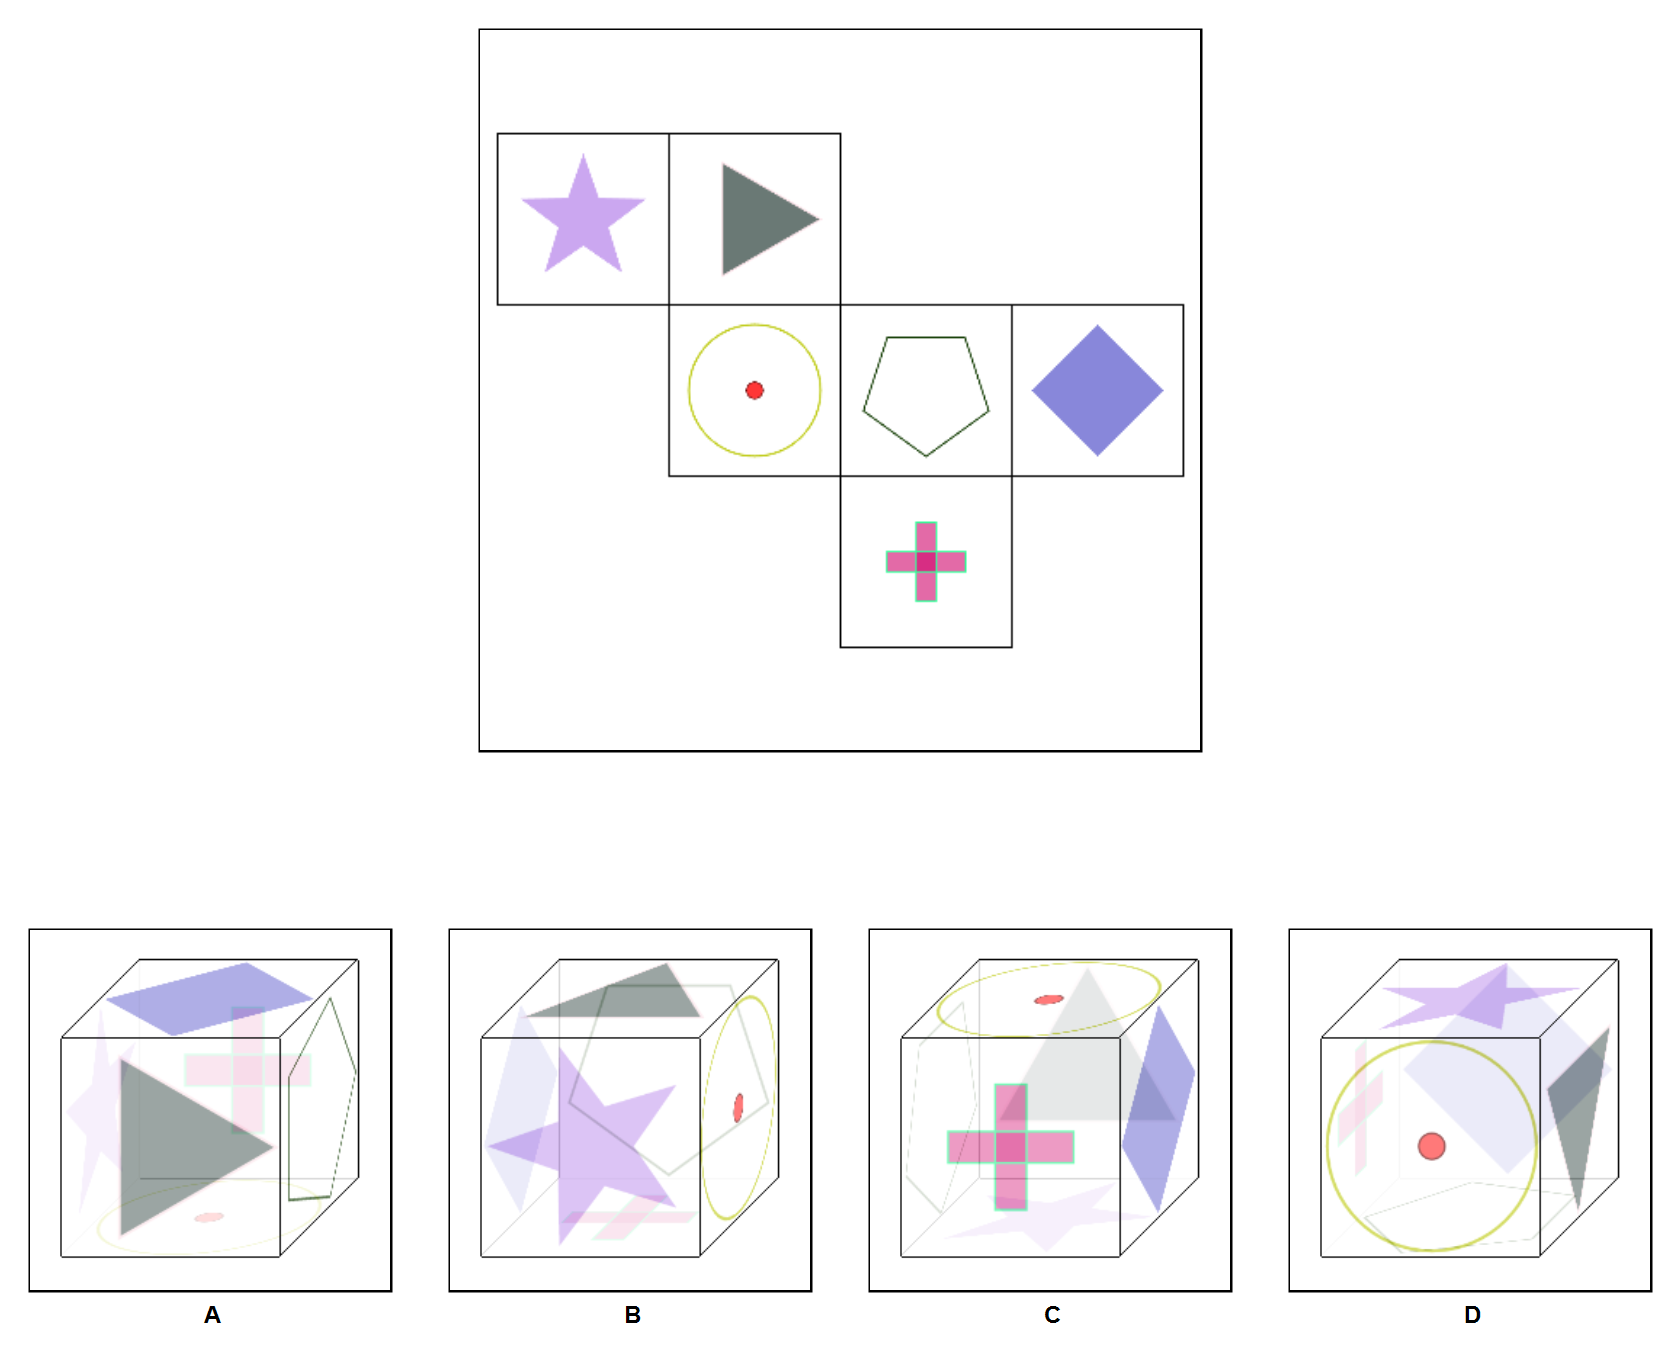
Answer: C